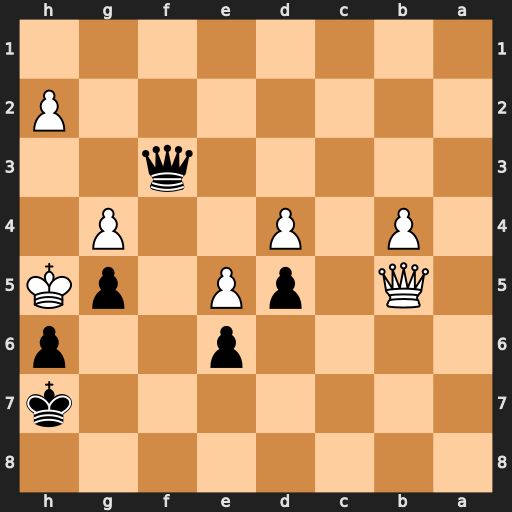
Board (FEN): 8/7k/4p2p/1Q1pP1pK/1P1P2P1/5q2/7P/8
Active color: b
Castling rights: -
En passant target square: -
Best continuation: Qh3#